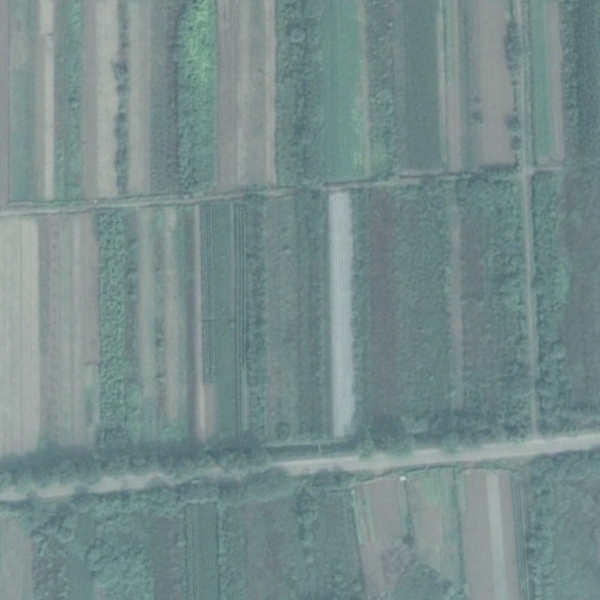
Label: Farmland